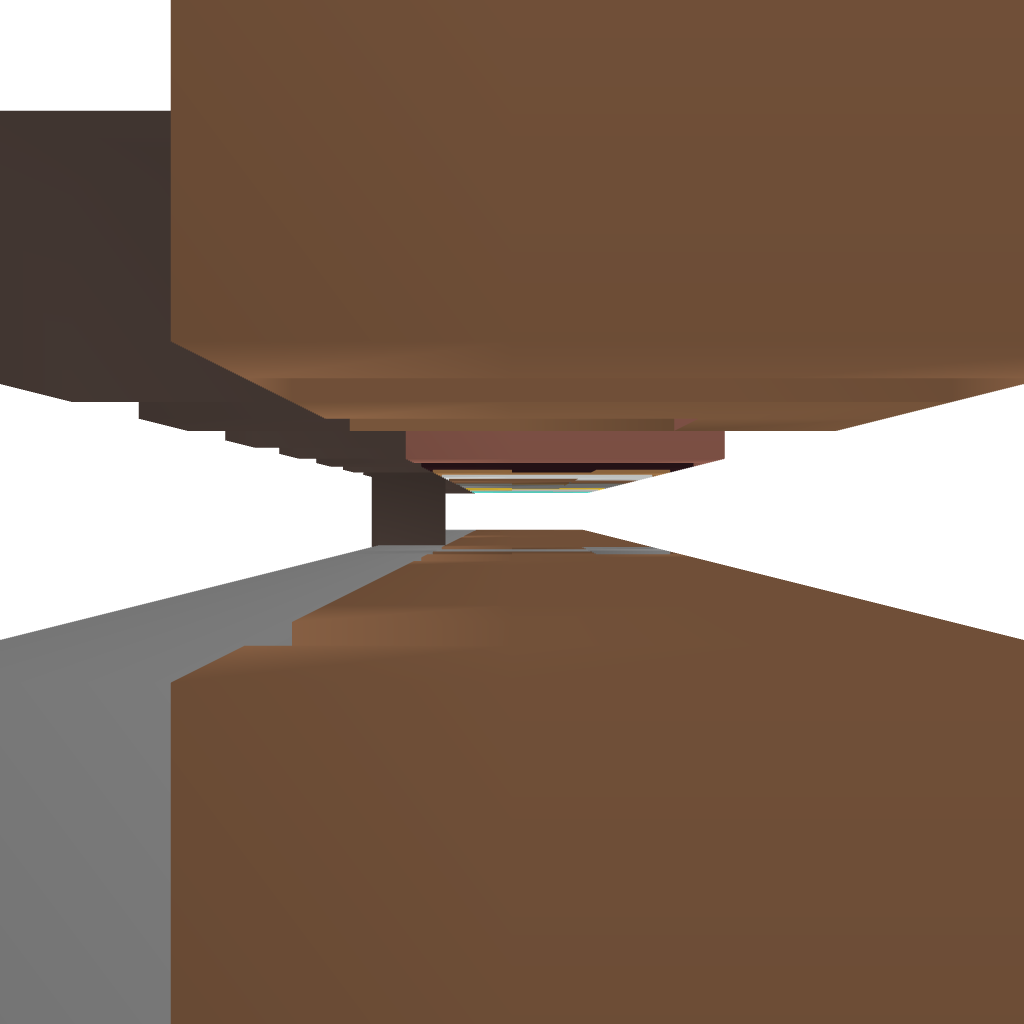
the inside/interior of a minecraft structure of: Resorces Giver